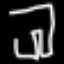
Label: pants